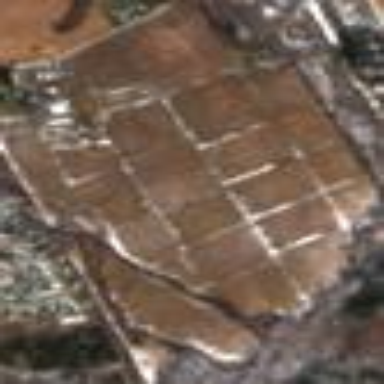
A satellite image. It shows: Orchard.